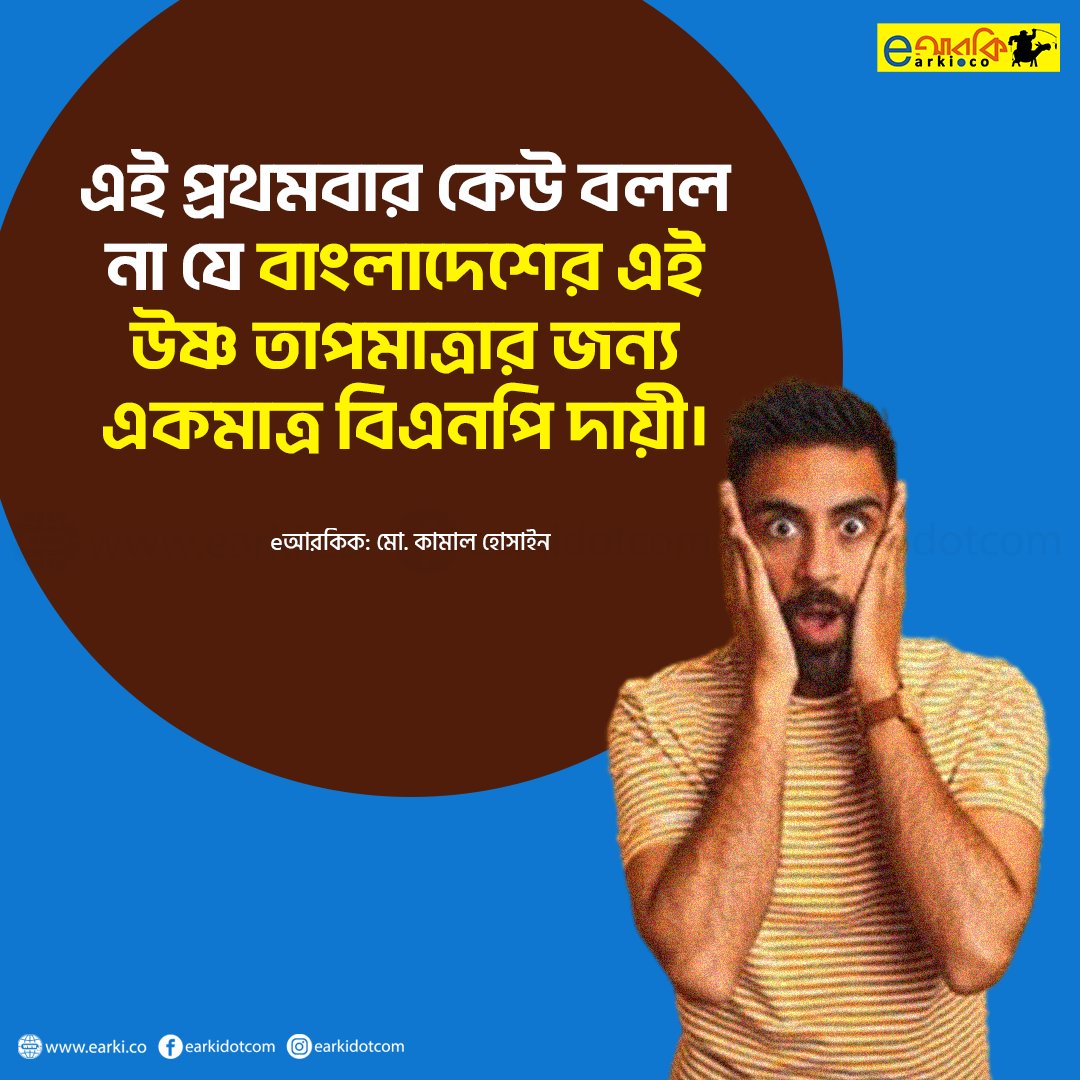
Text: এই প্রথমবার কেউ বলল না যে বাংলাদেশের এই উষ্ণ তাপমাত্রার জন্য একমাত্র বিএনপি দায়ী
Label: Hate
Hate category: Political
Targeted group: Organization